Question: I want to bind the socket to all the IP addresses available on the machine using:
'''
mainSocket.Bind(new IPEndPoint(IPAddress.Parse("0.0.0.0"), 0)); //or IPAddress.Any
'''
but I get an 'An invalid argument was supplied' on
'''
mainSocket.IOControl(IOControlCode.ReceiveAll, byTrue, byOut);
'''
Instead, when I specify the IP, it works just fine.

Ok maybe that's impossible to achieve. But how about detecting which internet interface is being used to connect to internet and getting it's ip? (assuming user is behind NAT / router)
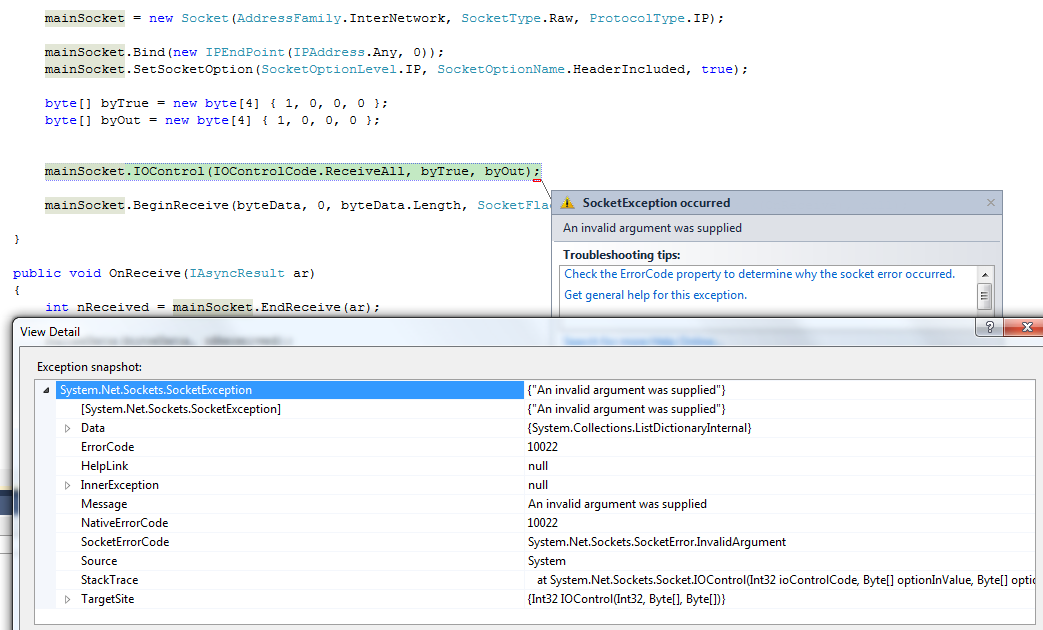
Answer: I think it's not possible.
Operation with sockets has limitations according to this document
<URL>